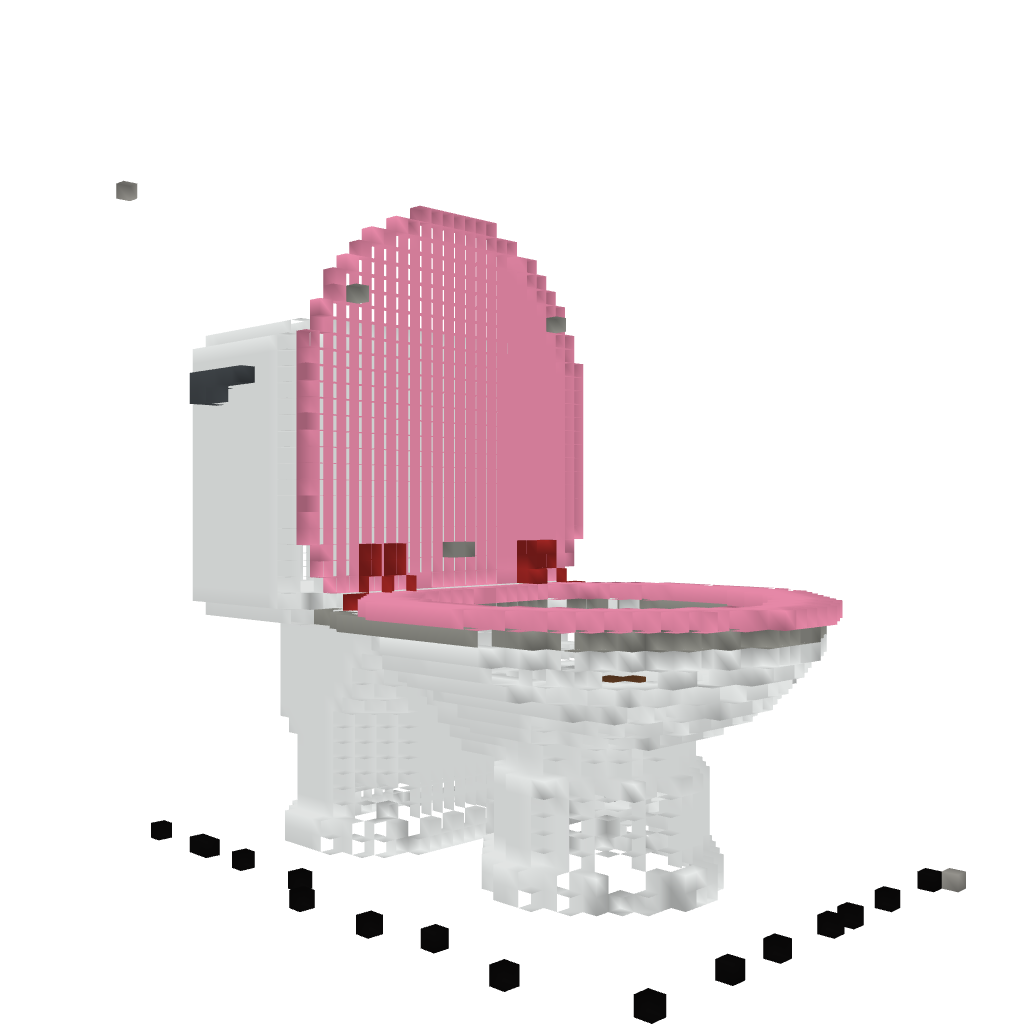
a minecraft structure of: Toilet